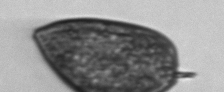
Label: Prorocentrum_micans